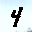
Label: 4